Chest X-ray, AP view. Patient: 45 years old, sex M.
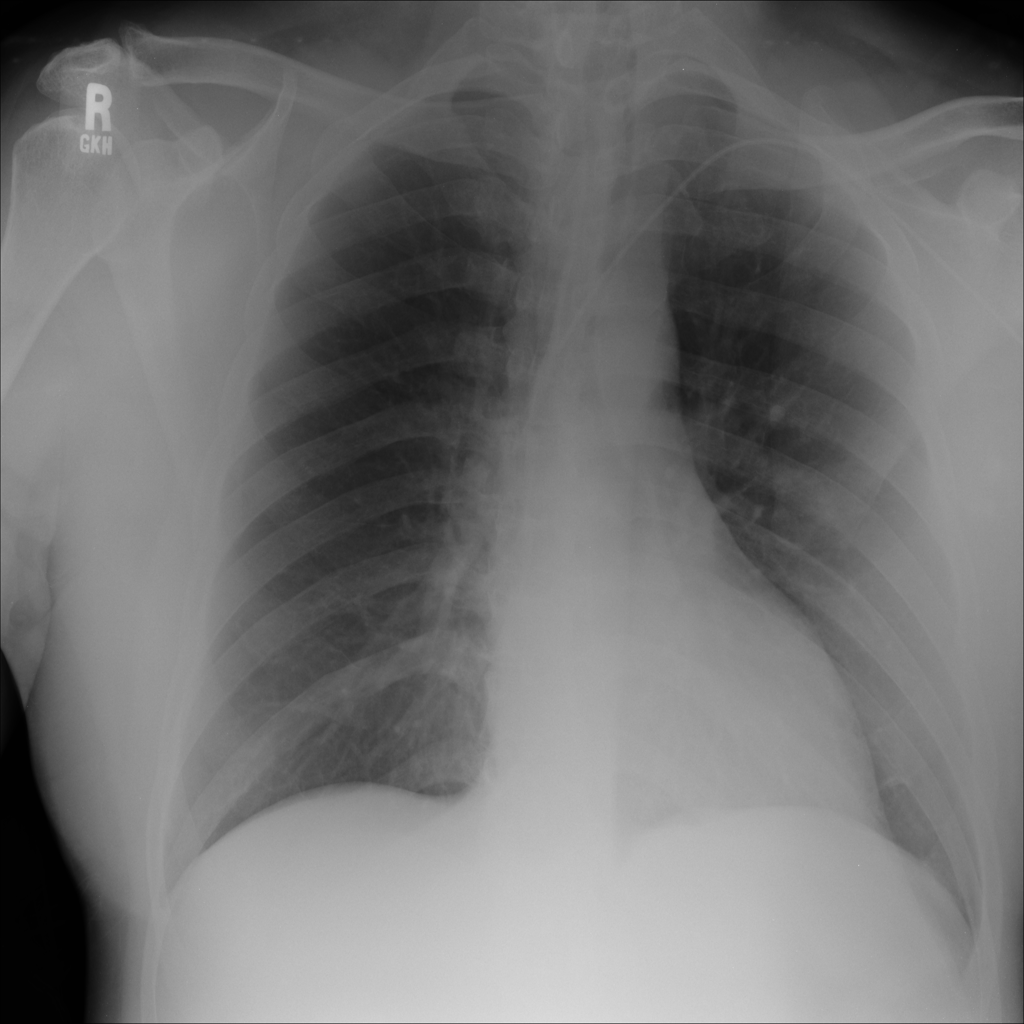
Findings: No Finding